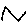
Label: zigzag